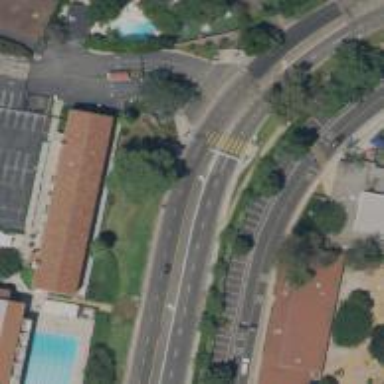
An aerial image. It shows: Secondary road with asphalt surface surrounded by residential properties.